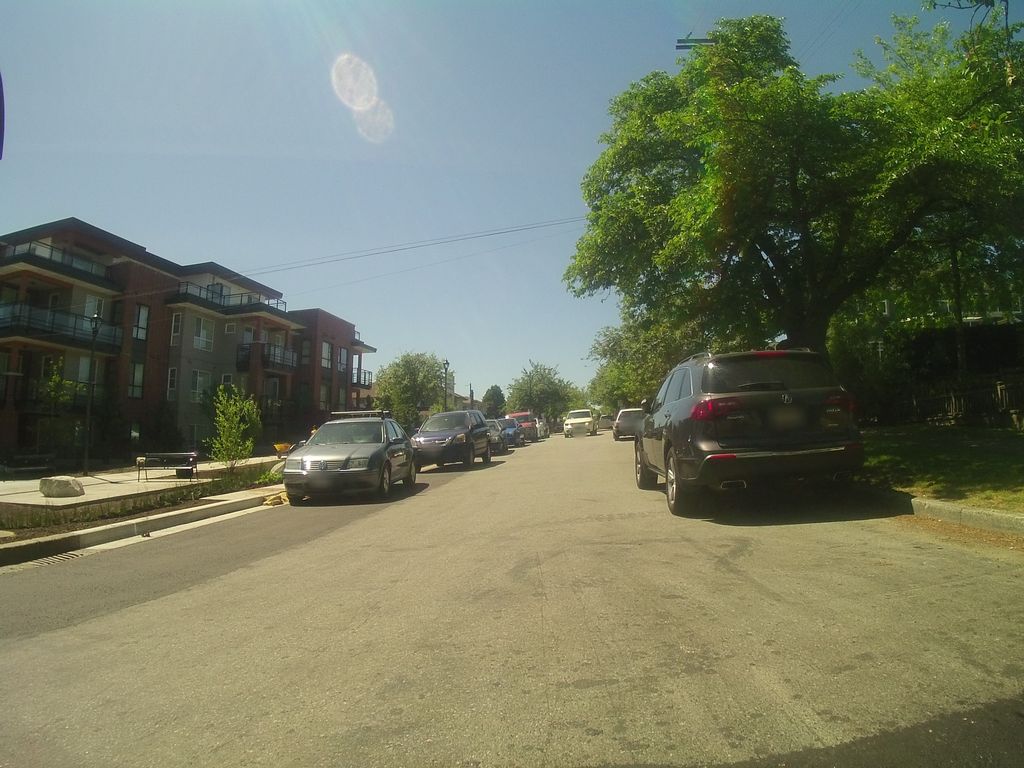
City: vancouver